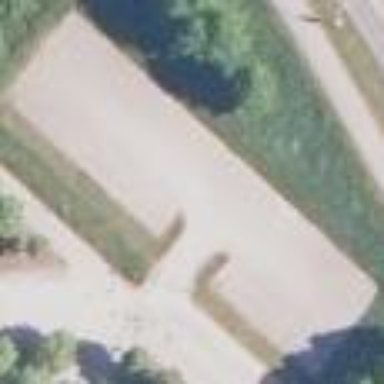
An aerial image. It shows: Parking area.